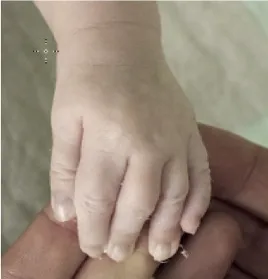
(C) Camptodactyly of digits II and V; extension was not possible.
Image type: medical_photograph (skin_photograph)